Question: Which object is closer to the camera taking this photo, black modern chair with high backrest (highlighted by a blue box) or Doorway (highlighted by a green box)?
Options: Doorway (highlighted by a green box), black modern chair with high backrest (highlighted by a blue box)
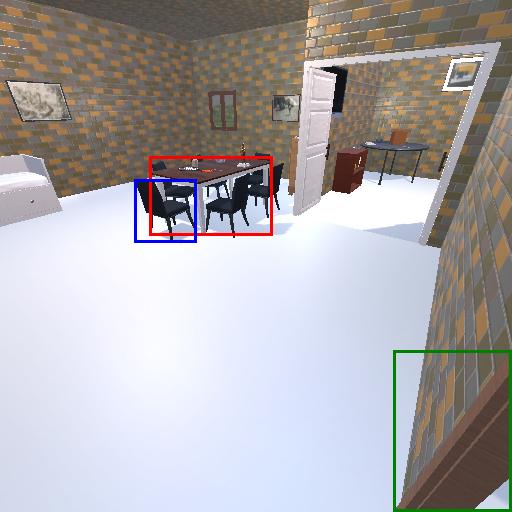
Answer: Doorway (highlighted by a green box)